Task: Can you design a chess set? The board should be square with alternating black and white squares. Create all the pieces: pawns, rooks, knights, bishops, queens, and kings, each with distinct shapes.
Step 3284:
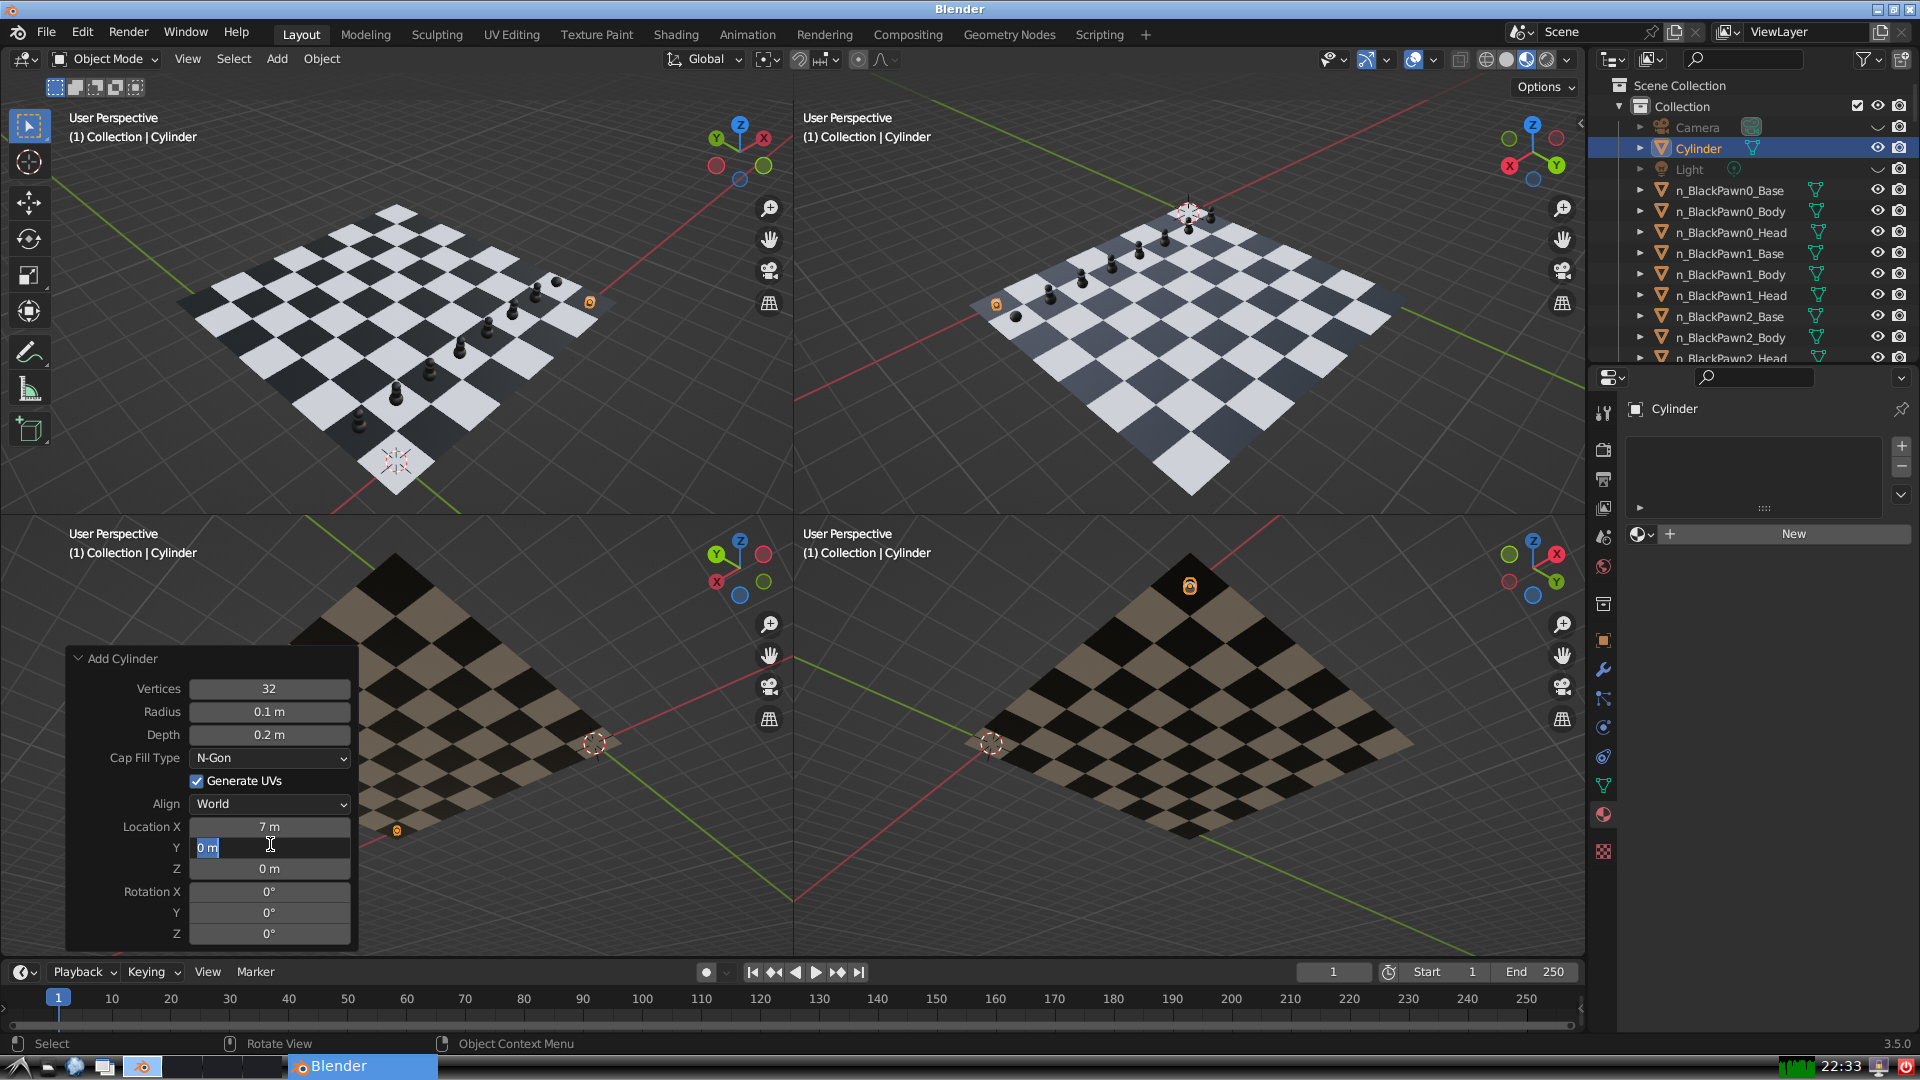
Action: input_text: 1.0